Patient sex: M
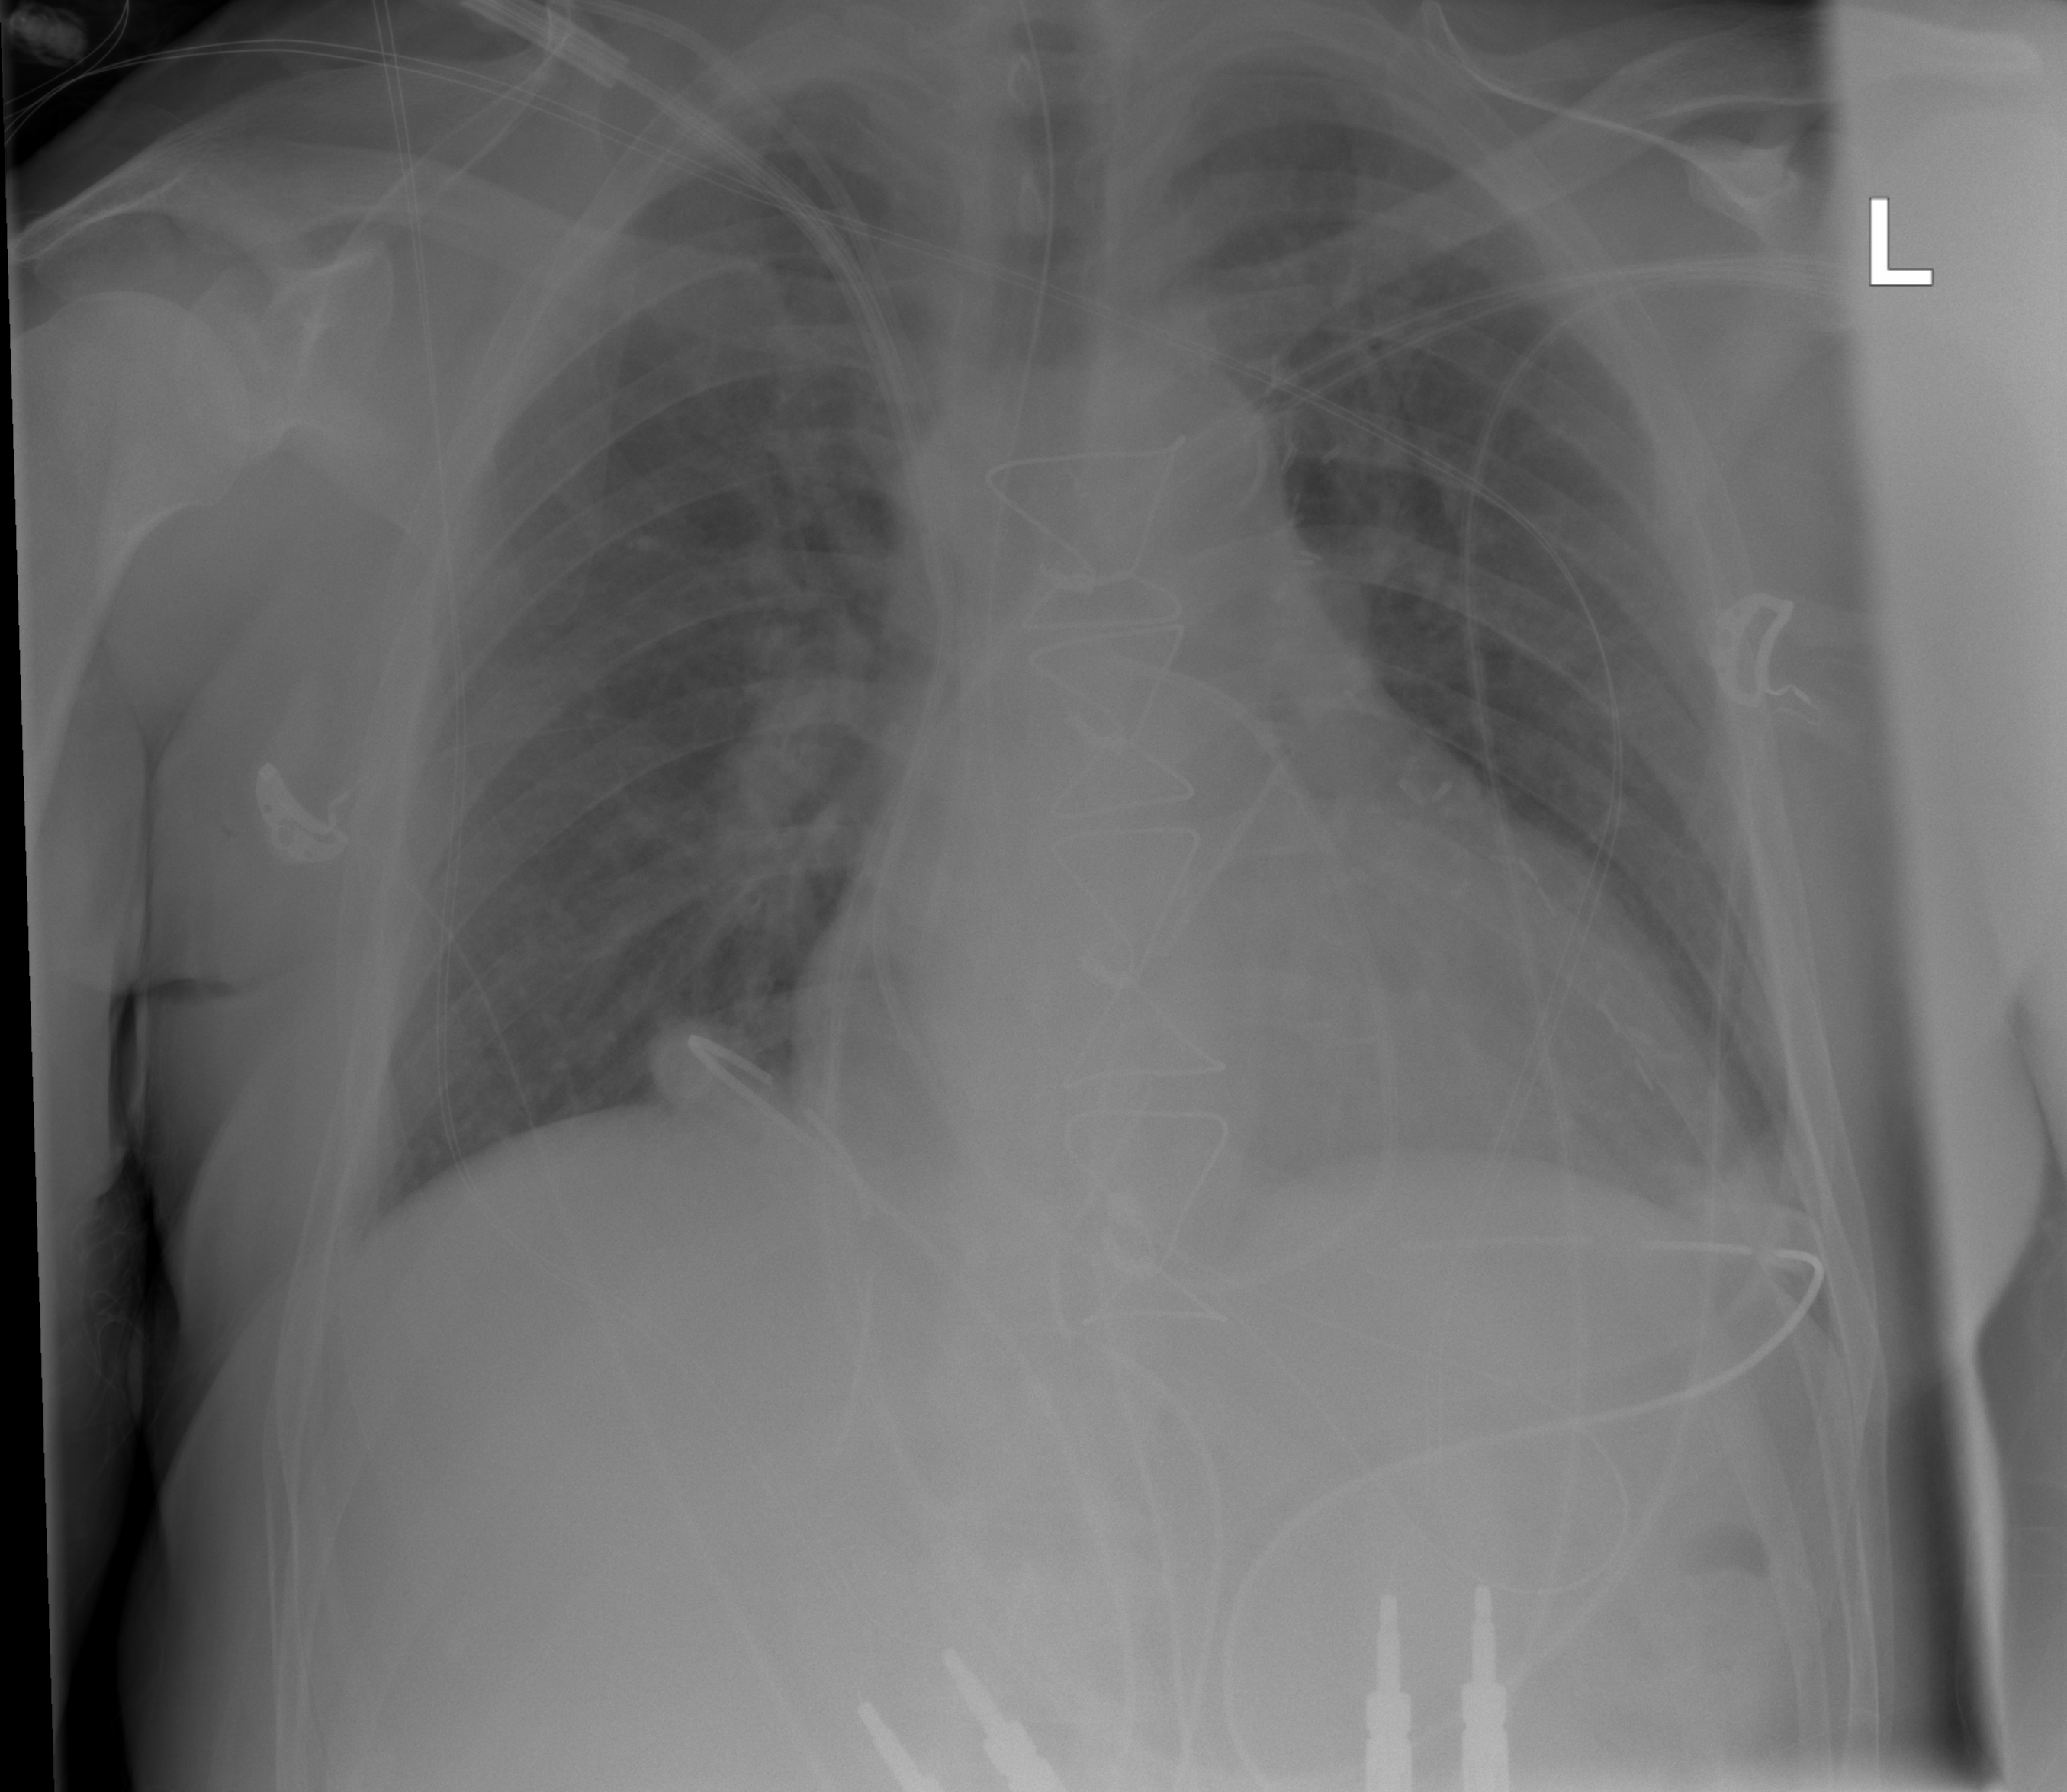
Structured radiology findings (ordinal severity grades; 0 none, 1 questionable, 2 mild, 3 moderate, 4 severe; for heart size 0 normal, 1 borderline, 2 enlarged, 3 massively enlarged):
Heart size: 2
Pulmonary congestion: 2
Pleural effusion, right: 0
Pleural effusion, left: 0
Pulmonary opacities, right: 0
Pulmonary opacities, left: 0
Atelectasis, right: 0
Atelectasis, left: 1